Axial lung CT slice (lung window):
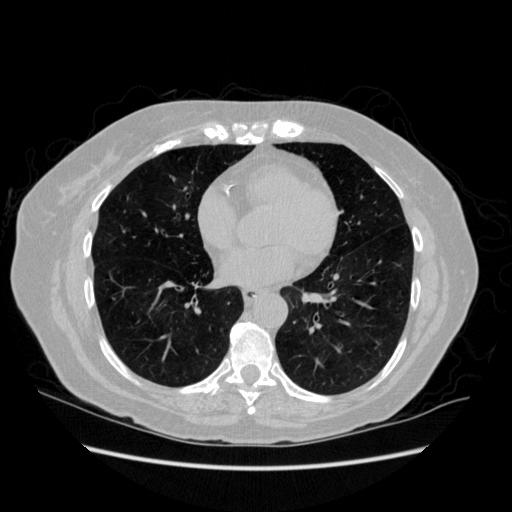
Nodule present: yes
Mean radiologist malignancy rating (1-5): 2.667